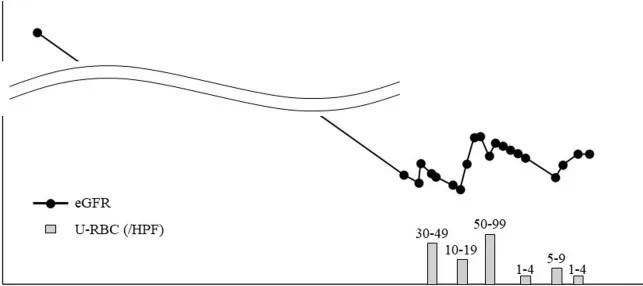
The clinical course of the patient. eGFR: estimated glomerular filtration rate; HPF: high power field; U-RBC: urinary red blood cell.
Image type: pathology (fish)